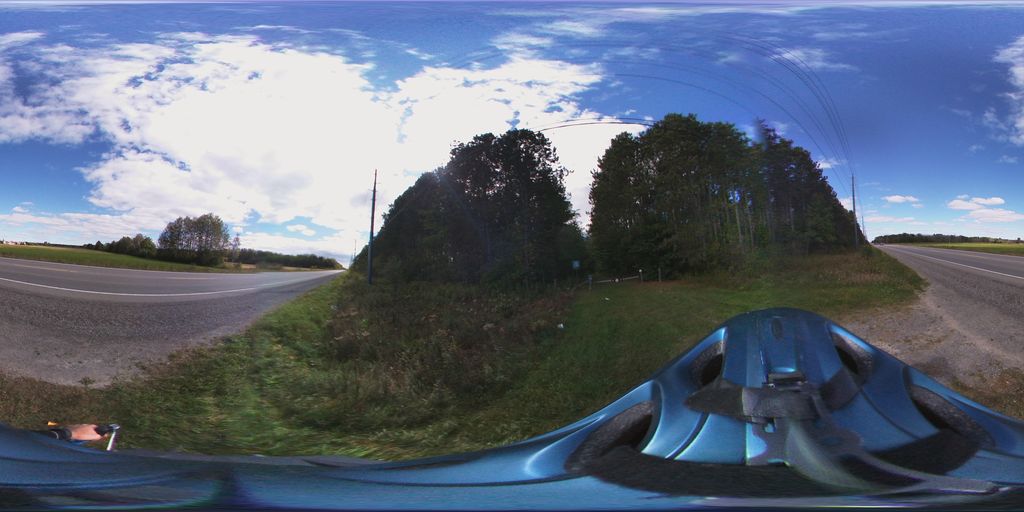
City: ottawa-gatineau